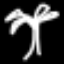
Label: palm tree